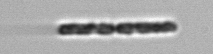
Label: Dactyliosolen_fragilissimus